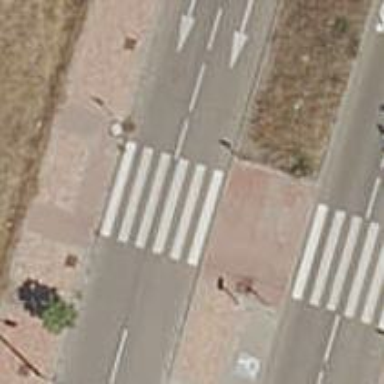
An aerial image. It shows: Marked road crossing with visible crossing markings.